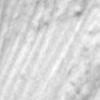
Label: change